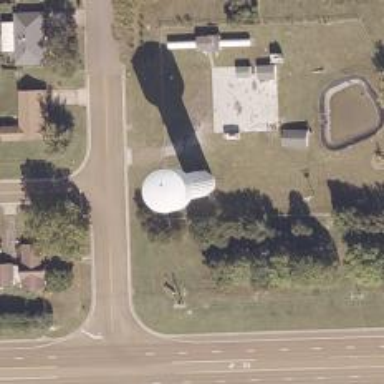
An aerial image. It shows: Water tower that is man-made.